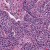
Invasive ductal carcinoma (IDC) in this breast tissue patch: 1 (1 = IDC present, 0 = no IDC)